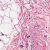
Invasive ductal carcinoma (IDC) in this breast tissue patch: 0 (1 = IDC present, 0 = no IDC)